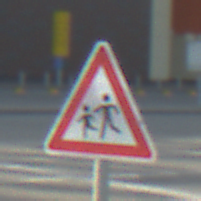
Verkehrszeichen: KinderRechts
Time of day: MorningAfternoon
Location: Outdoor (Suburban)
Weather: PartlyCloudy
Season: NotSpecified
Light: Natural